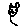
Label: cat